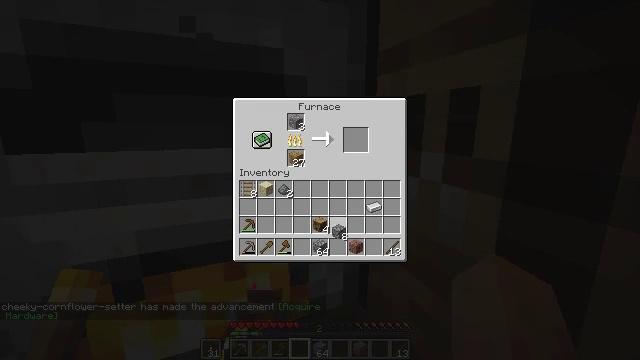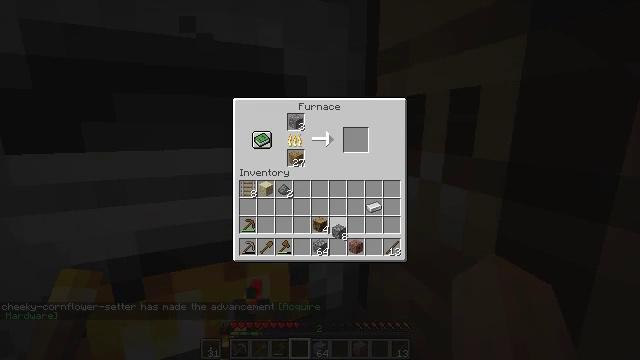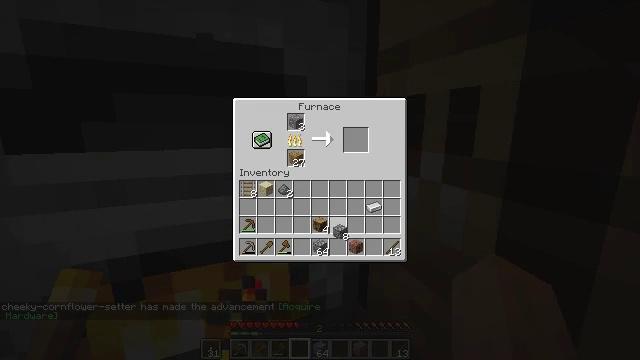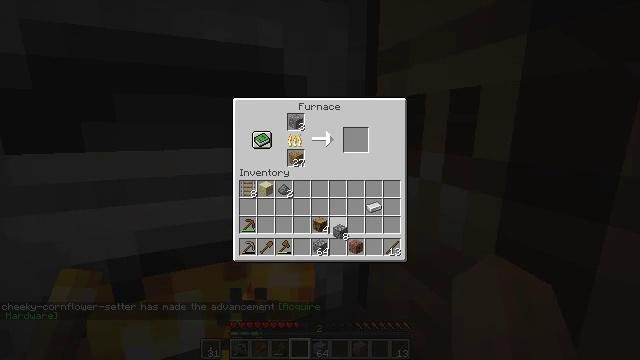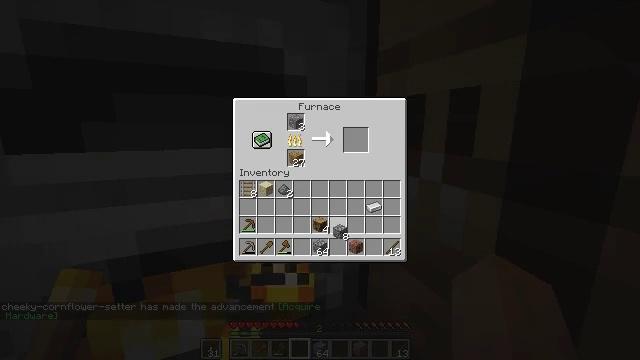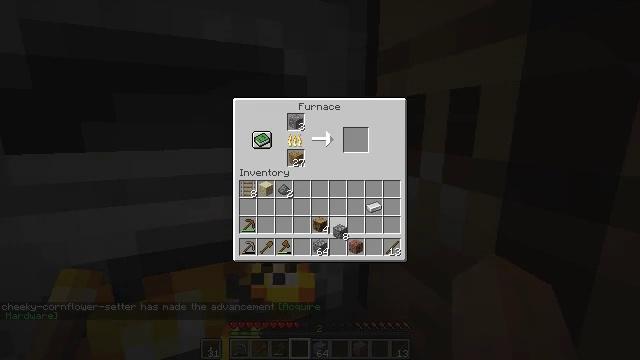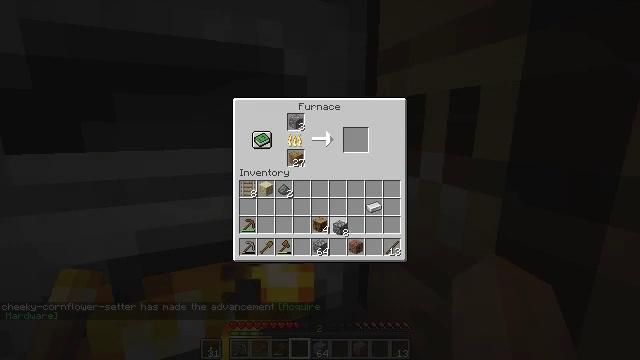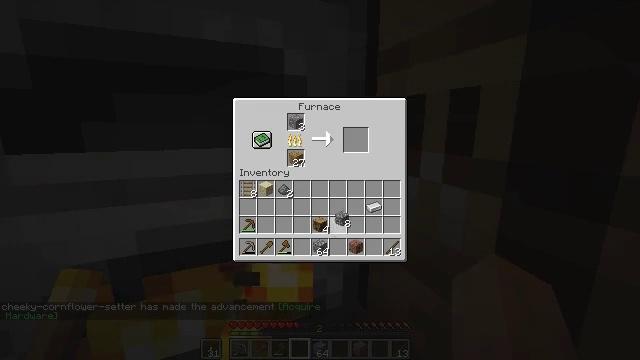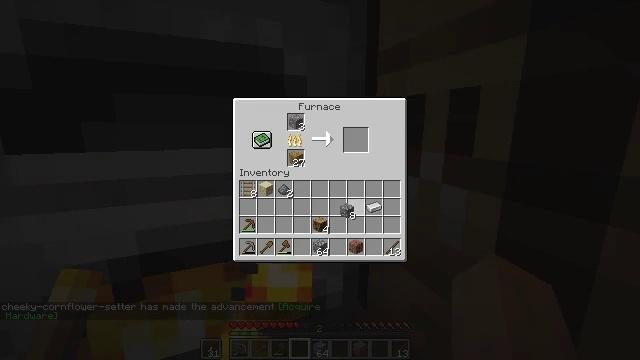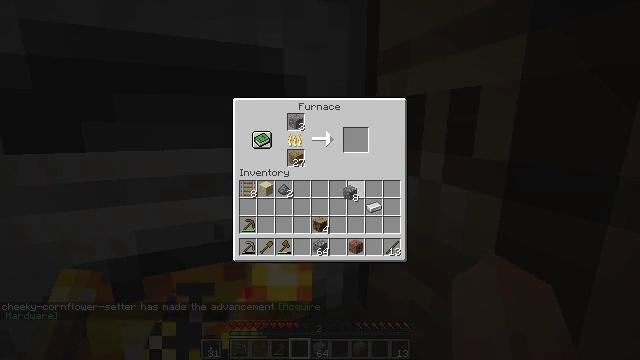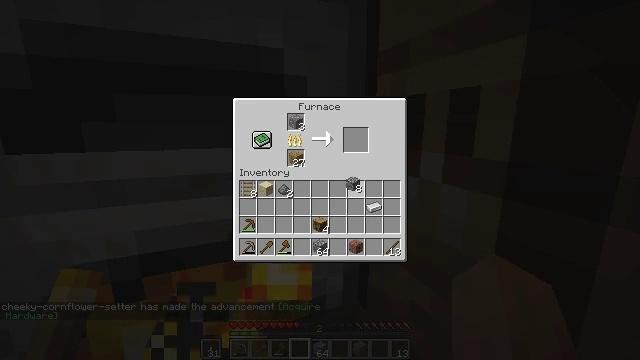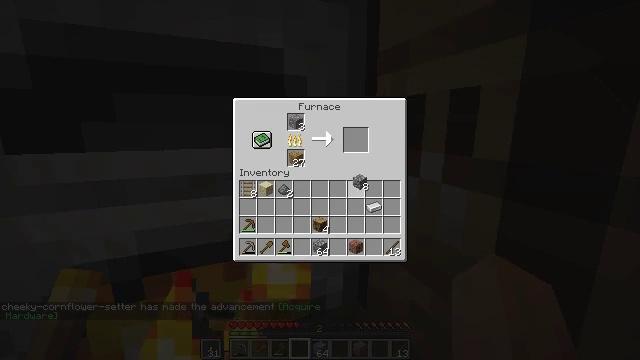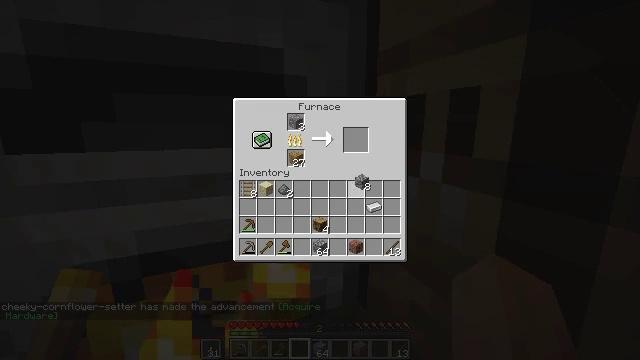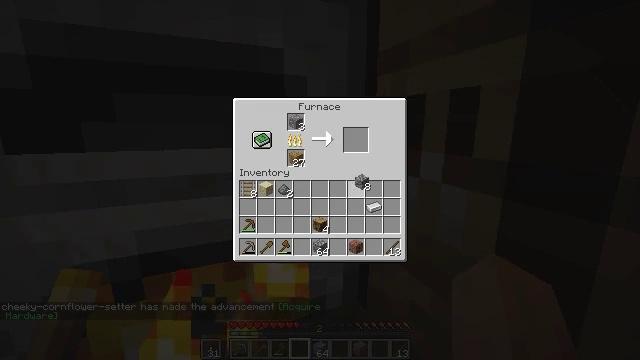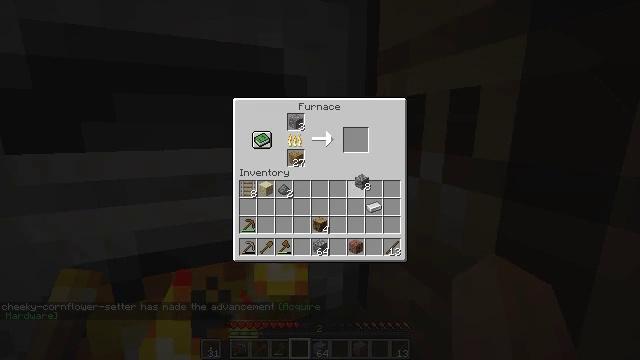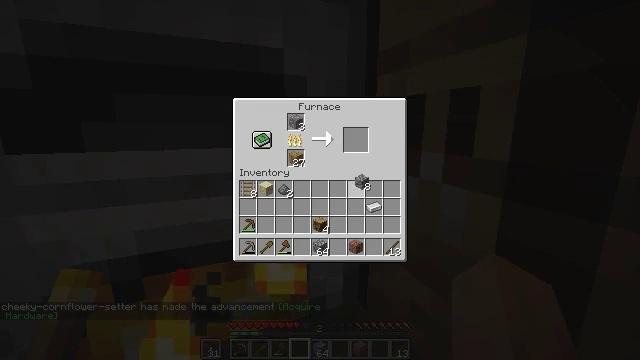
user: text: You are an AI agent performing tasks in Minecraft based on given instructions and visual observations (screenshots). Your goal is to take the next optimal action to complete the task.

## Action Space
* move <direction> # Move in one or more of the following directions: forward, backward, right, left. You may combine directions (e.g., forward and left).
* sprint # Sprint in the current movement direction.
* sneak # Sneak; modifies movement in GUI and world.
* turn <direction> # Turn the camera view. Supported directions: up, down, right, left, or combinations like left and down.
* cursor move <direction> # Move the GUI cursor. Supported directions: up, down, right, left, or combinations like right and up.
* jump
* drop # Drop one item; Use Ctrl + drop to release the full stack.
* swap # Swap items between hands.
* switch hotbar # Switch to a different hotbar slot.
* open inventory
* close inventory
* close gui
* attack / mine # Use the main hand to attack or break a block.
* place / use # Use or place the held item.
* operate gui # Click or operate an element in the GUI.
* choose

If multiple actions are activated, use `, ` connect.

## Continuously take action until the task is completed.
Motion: motion action
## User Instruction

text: Create an iron ingot using iron ore and a furnace.
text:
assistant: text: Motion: no_op
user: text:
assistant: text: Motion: no_op
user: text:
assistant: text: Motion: no_op
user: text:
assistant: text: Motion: no_op
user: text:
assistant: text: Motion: no_op
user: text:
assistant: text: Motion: no_op
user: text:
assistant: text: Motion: cursor move up
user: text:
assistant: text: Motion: cursor move up
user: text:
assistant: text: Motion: cursor move up
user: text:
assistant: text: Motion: cursor move up
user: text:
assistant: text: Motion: cursor move right
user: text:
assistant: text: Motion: no_op
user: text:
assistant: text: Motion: no_op
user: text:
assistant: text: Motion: operate gui
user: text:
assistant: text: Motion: operate gui
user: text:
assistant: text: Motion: operate gui
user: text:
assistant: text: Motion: no_op
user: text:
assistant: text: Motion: no_op
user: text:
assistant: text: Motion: no_op
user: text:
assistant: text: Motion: no_op
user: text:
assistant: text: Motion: no_op
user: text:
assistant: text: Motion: no_op
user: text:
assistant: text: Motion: no_op
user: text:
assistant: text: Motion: no_op
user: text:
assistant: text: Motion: no_op
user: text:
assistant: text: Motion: no_op
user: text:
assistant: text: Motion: no_op
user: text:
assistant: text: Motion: no_op
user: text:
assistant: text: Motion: no_op
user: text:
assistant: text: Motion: no_op